【题型】选择题　【知识点】立体几何　【难度】medium
已知正三棱台的上底面边长为6，下底面边长为12，侧棱长为6，则（  ）

\vspace{5pt}
\noindent A. 棱台的高为$2\sqrt{3}$

\noindent B. 棱台的表面积为$126\sqrt{3}$

\noindent C. 棱台的侧棱与底面所成角的余弦值为$\dfrac{\sqrt{3}}{6}$

\noindent D. 棱台的侧面与底面所成二面角的正弦值为$\dfrac{2\sqrt{3}}{3}$
【解答】
\noindent 【答案】B

\vspace{5pt}
\noindent 【分析】A选项，将正三棱台补形为正三棱锥，结合上底面边长为6，下底面边长为12，侧棱长为6，得到正三棱锥$O-ABC$为正四面体，作出辅助线，求出正四面体的高，得到棱台的高；B选项，计算出各个面的面积，相加得到答案；C选项，找到线面角，求出余弦值；D选项，找到二面角的平面角，求出正弦值.

\vspace{5pt}
\noindent 【详解】A选项，将正三棱台$ABC-A_1B_1C_1$补形为正三棱锥$O-ABC$，

\noindent 过点$O$作$OP \perp$平面$ABC$，交平面$A_1B_1C_1$于点$E$，

\noindent 故$EP$即为棱台的高，

\noindent 因为上底面边长为6，下底面边长为12，侧棱长为6，

\noindent 所以$OA=OB=OC=12$，故正三棱锥$O-ABC$为正四面体，

\noindent 取$BC$的中点$H$，连接$OH,AH$，则$A,P,H$三点共线，且$AH \perp BC$，$OH \perp BC$，

\noindent $AH=AC\cos\dfrac{\pi}{3}=6\sqrt{3}$，$AP=\dfrac{2}{3}AH=4\sqrt{3}$，

\noindent 由勾股定理得$OP=\sqrt{OA^2-AP^2}=\sqrt{144-48}=4\sqrt{6}$，

\noindent 由相似可知，棱台的高为三棱锥$O-ABC$的高的一半，即$\dfrac{4\sqrt{6}}{2}=2\sqrt{6}$，A错误；

\noindent B选项，$S_{\triangle A_1B_1C_1}=\dfrac{1}{2}\times 6\times 6\sin\dfrac{\pi}{3}=9\sqrt{3}$，$S_{\triangle ABC}=\dfrac{1}{2}\times 12\times 12\sin\dfrac{\pi}{3}=36\sqrt{3}$，

\noindent 其中等腰梯形$AA_1C_1C$与等腰梯形$BB_1C_1C$，等腰梯形$AA_1B_1B$的面积相等，

\noindent 均等于$\dfrac{3}{4}S_{\triangle OAC}=\dfrac{3}{4}S_{\triangle ABC}=27\sqrt{3}$，

\noindent 故棱台的表面积为$9\sqrt{3}+36\sqrt{3}+3\times 27\sqrt{3}=126\sqrt{3}$，B正确；

\noindent C选项，$\angle OAP$为棱台的侧棱与底面所成角的平面角，

\noindent 其中$\cos\angle OAP=\dfrac{AP}{OA}=\dfrac{4\sqrt{3}}{12}=\dfrac{\sqrt{3}}{3}$，C错误；

\noindent D选项，$\angle OHA$即为棱台的侧面与底面所成二面角的平面角，

\noindent 故$\sin\angle OHA=\dfrac{OP}{OH}=\dfrac{4\sqrt{6}}{6\sqrt{3}}=\dfrac{2\sqrt{2}}{3}$，D错误，

\noindent 故选：B.
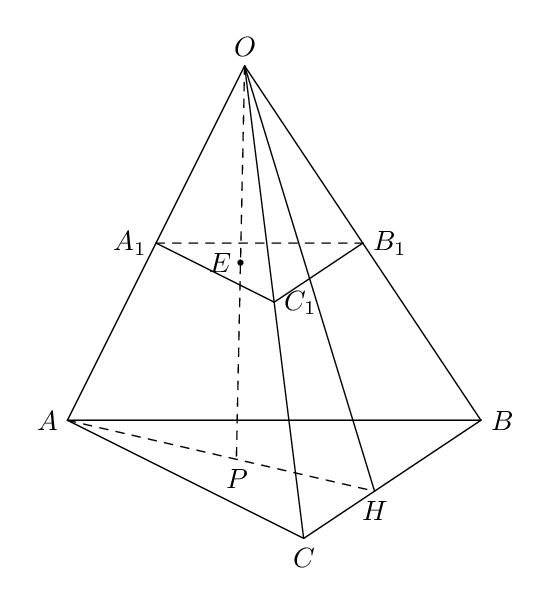